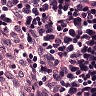
Metastatic tissue present: no